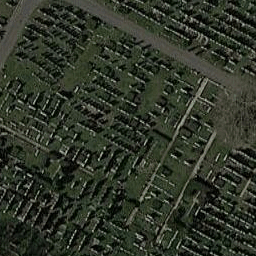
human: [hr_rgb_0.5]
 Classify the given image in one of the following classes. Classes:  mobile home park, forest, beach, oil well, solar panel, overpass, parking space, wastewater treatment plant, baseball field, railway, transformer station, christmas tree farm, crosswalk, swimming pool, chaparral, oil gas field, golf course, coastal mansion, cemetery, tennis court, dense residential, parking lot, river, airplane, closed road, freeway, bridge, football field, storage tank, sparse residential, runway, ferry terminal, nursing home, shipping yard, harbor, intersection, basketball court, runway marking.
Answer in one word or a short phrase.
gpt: cemetery